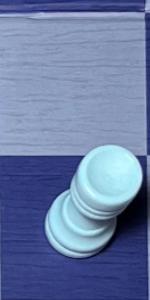
Label: Rook_White